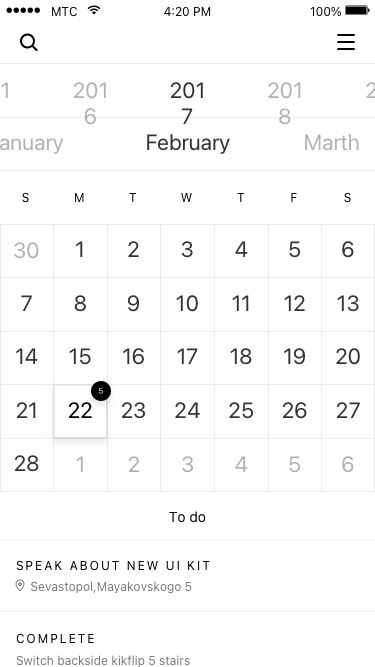
Text in this UI design:
Switch backside kikflip 5 stairs
Complete
Sevastopol,Mayakovskogo 5
Speak about new UI Kit
To do
6
5
4
3
2
1
30
28
27
26
25
24
23
21
20
19
18
17
16
15
14
13
12
11
10
9
8
7
6
5
4
3
2
1
22
5
s
f
t
w
t
m
s
Marth
February
2019
2018
2017
2016